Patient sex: F
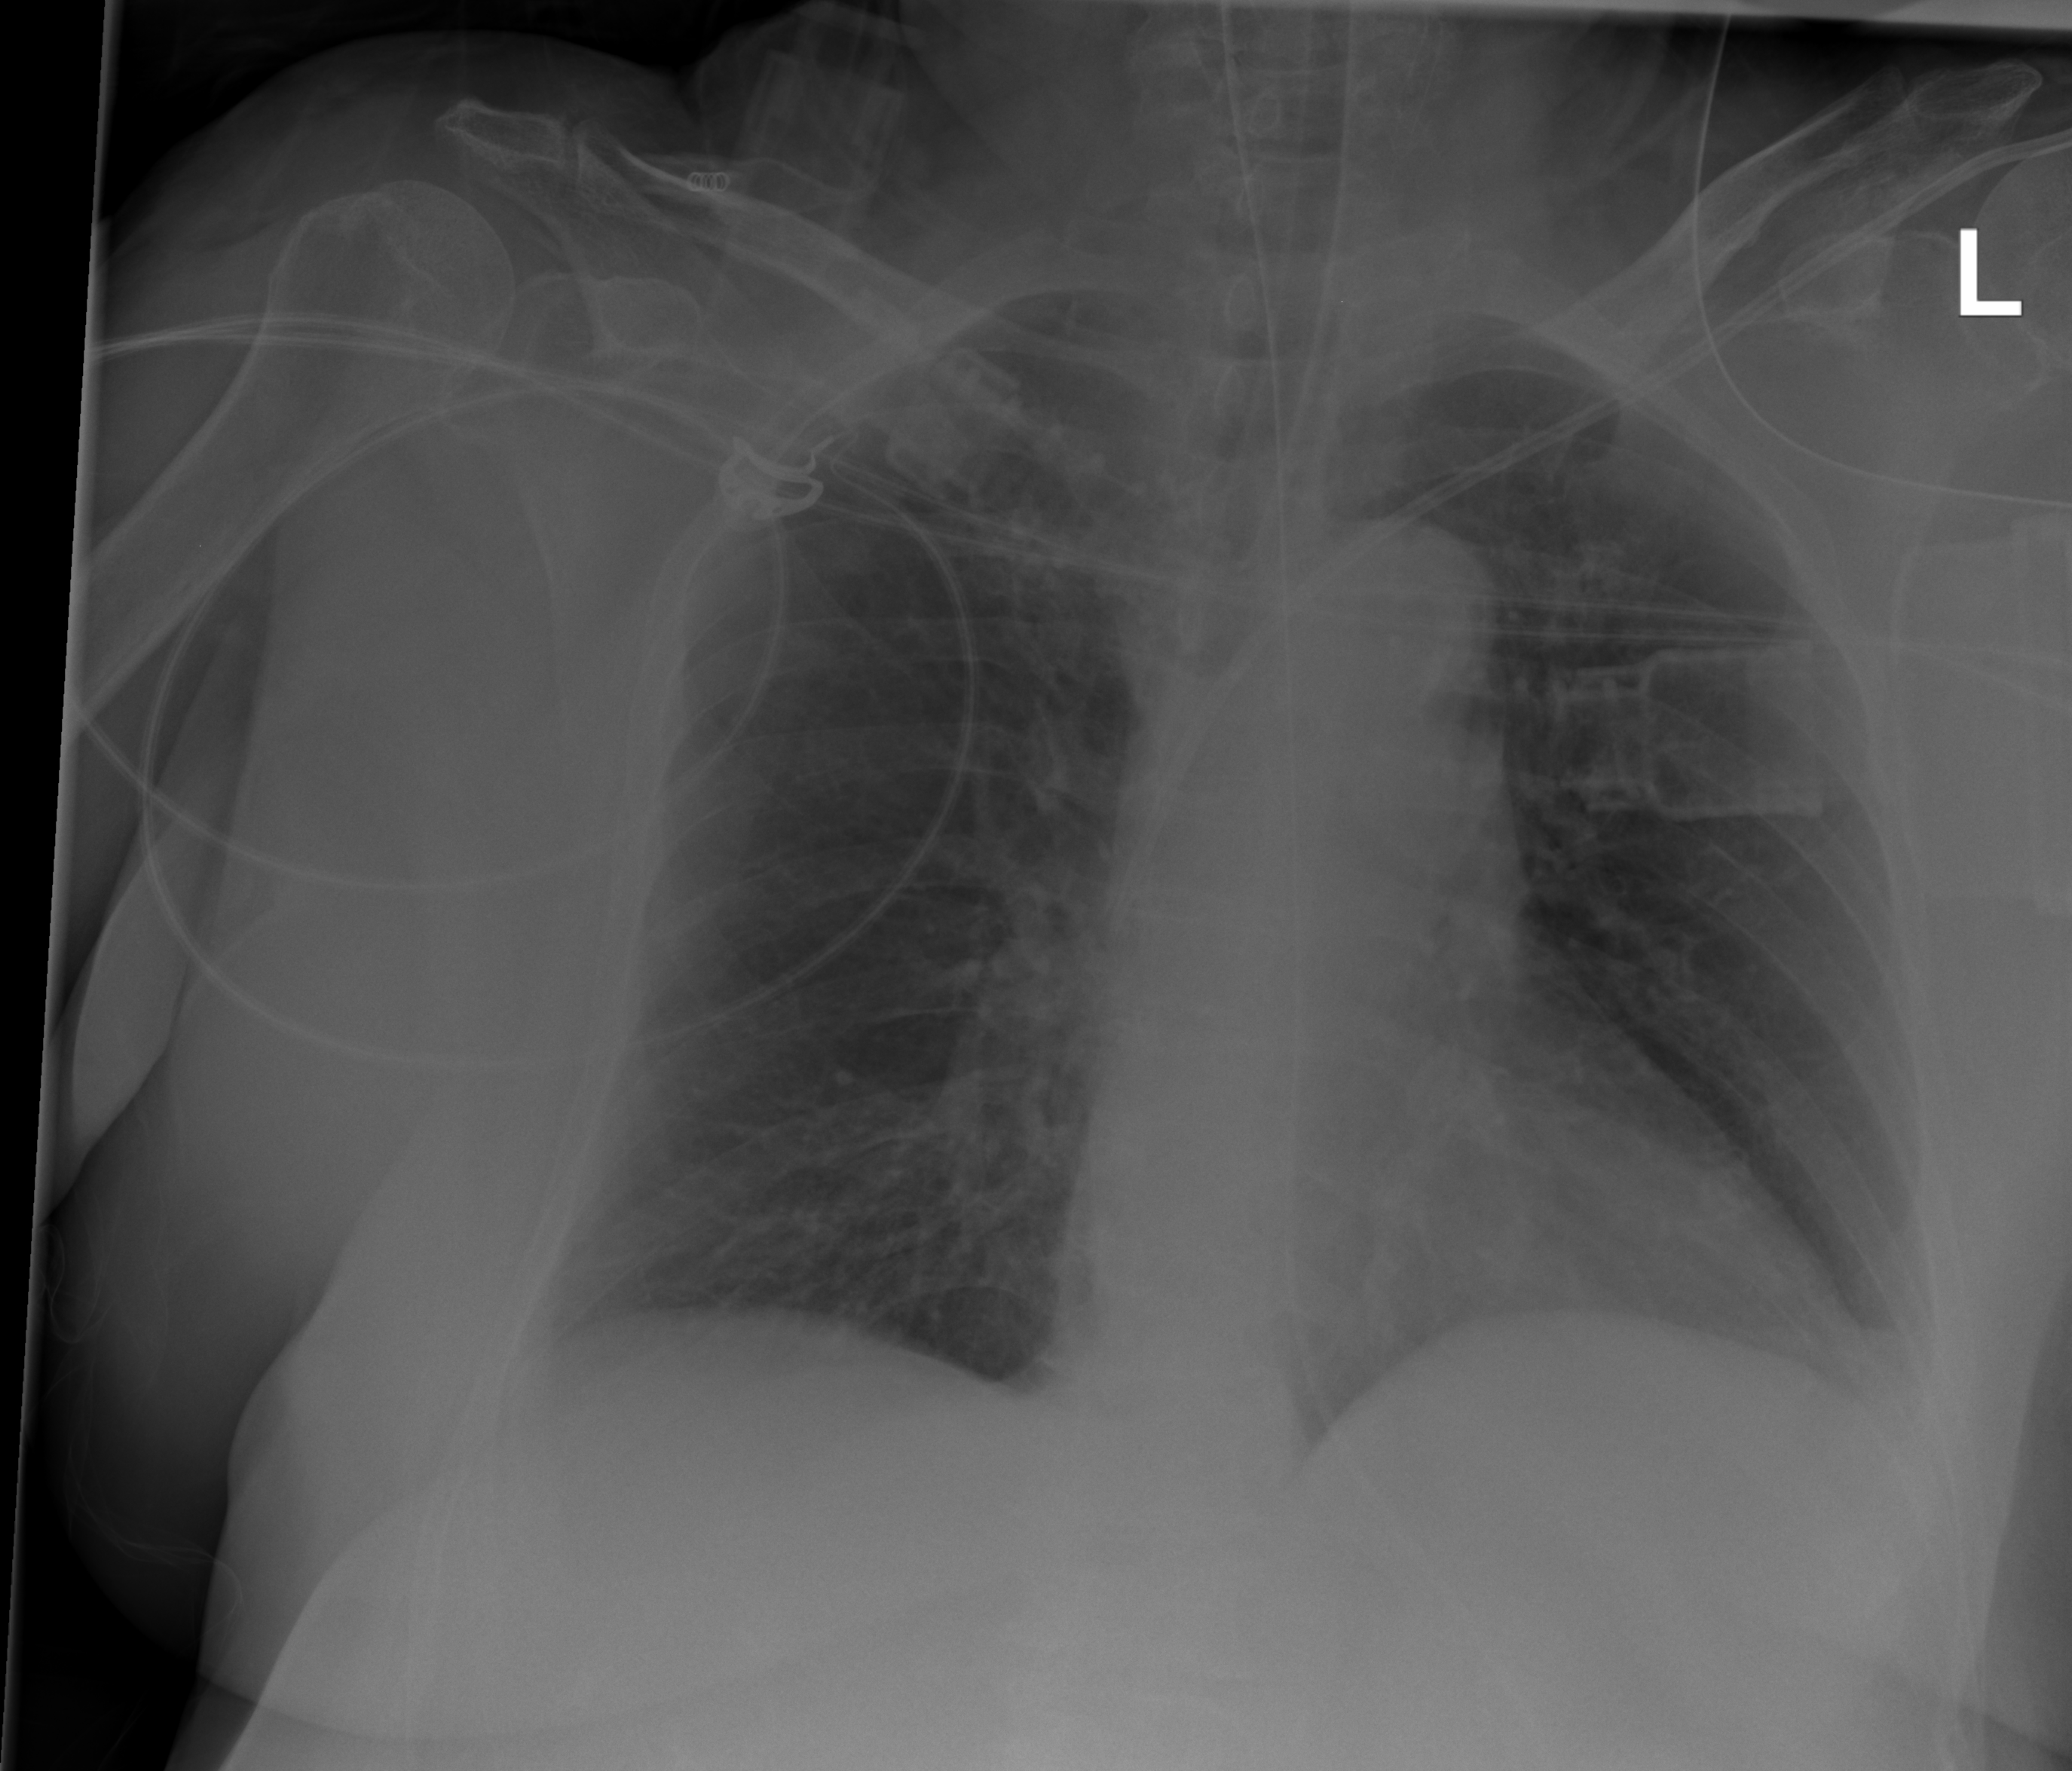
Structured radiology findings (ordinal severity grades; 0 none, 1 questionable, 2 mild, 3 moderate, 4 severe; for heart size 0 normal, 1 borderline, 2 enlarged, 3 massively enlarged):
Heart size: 2
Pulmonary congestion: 0
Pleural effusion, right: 0
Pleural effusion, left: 2
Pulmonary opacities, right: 0
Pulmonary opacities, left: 0
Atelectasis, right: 0
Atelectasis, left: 2